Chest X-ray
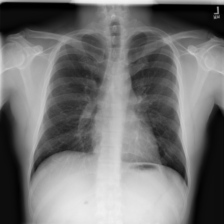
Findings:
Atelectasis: negative
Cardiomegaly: negative
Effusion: negative
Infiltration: negative
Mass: negative
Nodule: positive
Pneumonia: negative
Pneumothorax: negative
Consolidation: negative
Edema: negative
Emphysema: negative
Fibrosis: negative
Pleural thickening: negative
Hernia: negative